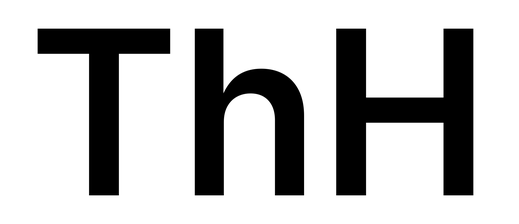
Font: Inter_SemiBold